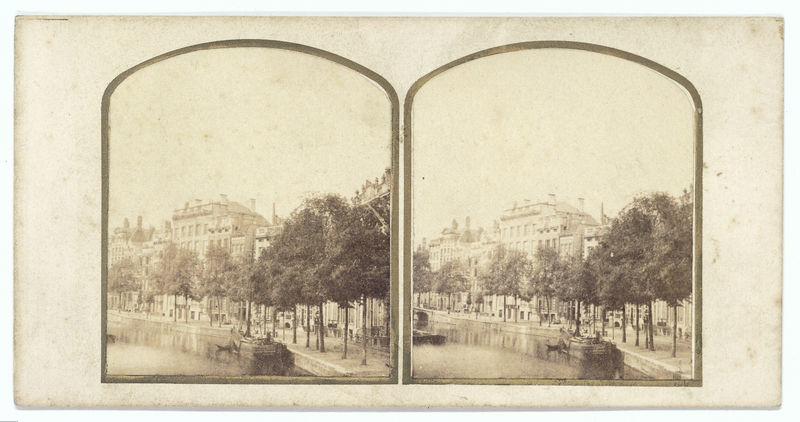
Titel: Amsterdam, Herengracht over de Warmoesgracht, no. 20
Standort: Amsterdam
Institution: Rijksmuseum
Schlagwörter: wasser, bäume, fluss, gebäude, rahmen, kanal, boot, fassaden, allee, sepia, architecture, window, windows, pictures, fotografie, paris, sky, tree, boat, building, house, water, lane, trees, river, road, photo, bridge, town, city, park, antique, buildings, motion, urban, row, alley, photograph, avenue, channel, double, old building, bpat, stereoscope, bulevard, stereograph, stenograph, duplikate